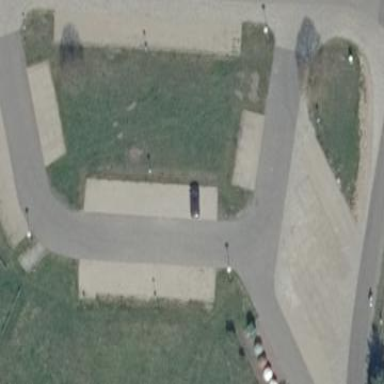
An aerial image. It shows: Parking area with surface.